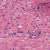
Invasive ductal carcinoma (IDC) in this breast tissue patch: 0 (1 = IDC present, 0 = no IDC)